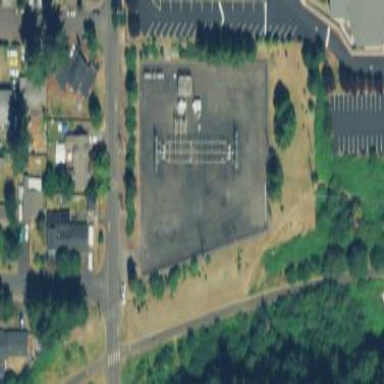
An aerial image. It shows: Fence enclosing minor distribution power substation.